Question: I am trying to implement a webpage like the mockup I've posted. I tried looking for some jquery libraries that can help me achieve this task, but havent found any yet.
The idea is to make three separate scrollable grids, all three should occupy the entire browser screen, and the header bars should be able to hold text at the center.
Any help that would put me in the right direction will be a great help.

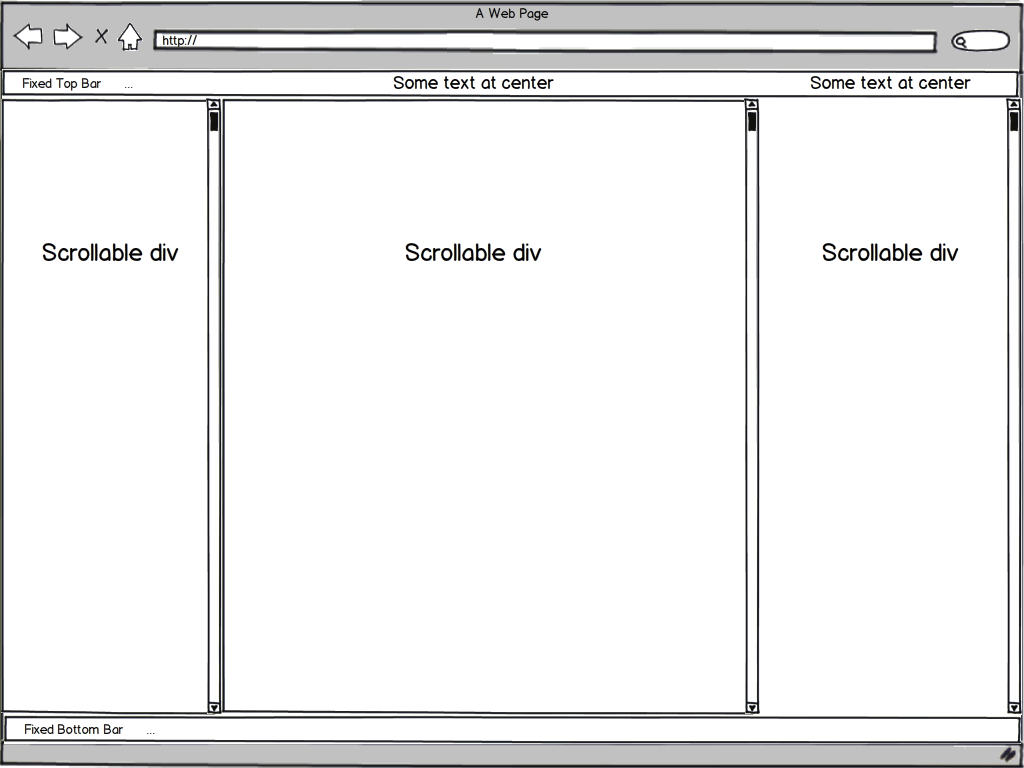
Answer: Try with this plugin: jScrollPane / <URL>
Demo in jsfiddle: <URL>